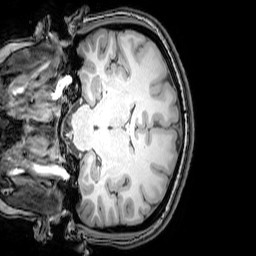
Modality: T1w
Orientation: coronal
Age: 25
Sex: female
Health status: healthy
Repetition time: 0.081 s
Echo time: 0.037 s